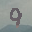
Label: 9